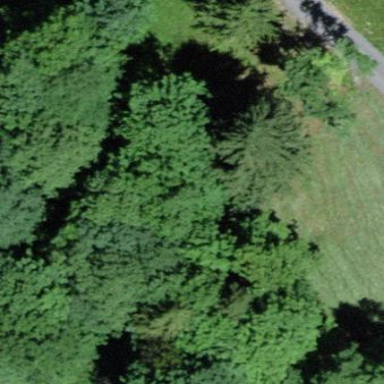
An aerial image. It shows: Forest area.